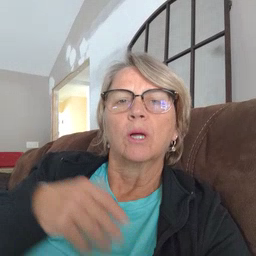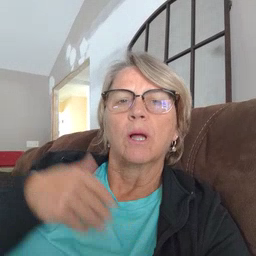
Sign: scissors